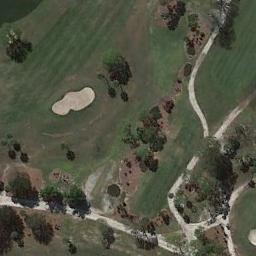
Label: golf_course